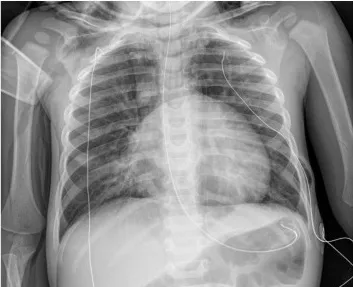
(B) Pre-intubation x-ray with complicated pneumomediastinum.
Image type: radiology (x_ray)